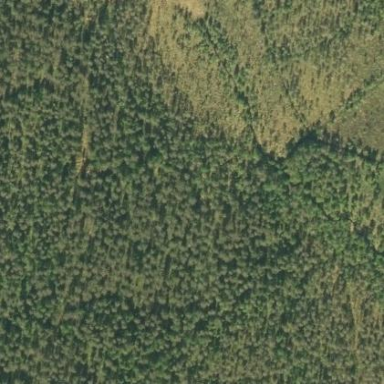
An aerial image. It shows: Woodland with needle-leaved trees.